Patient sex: M
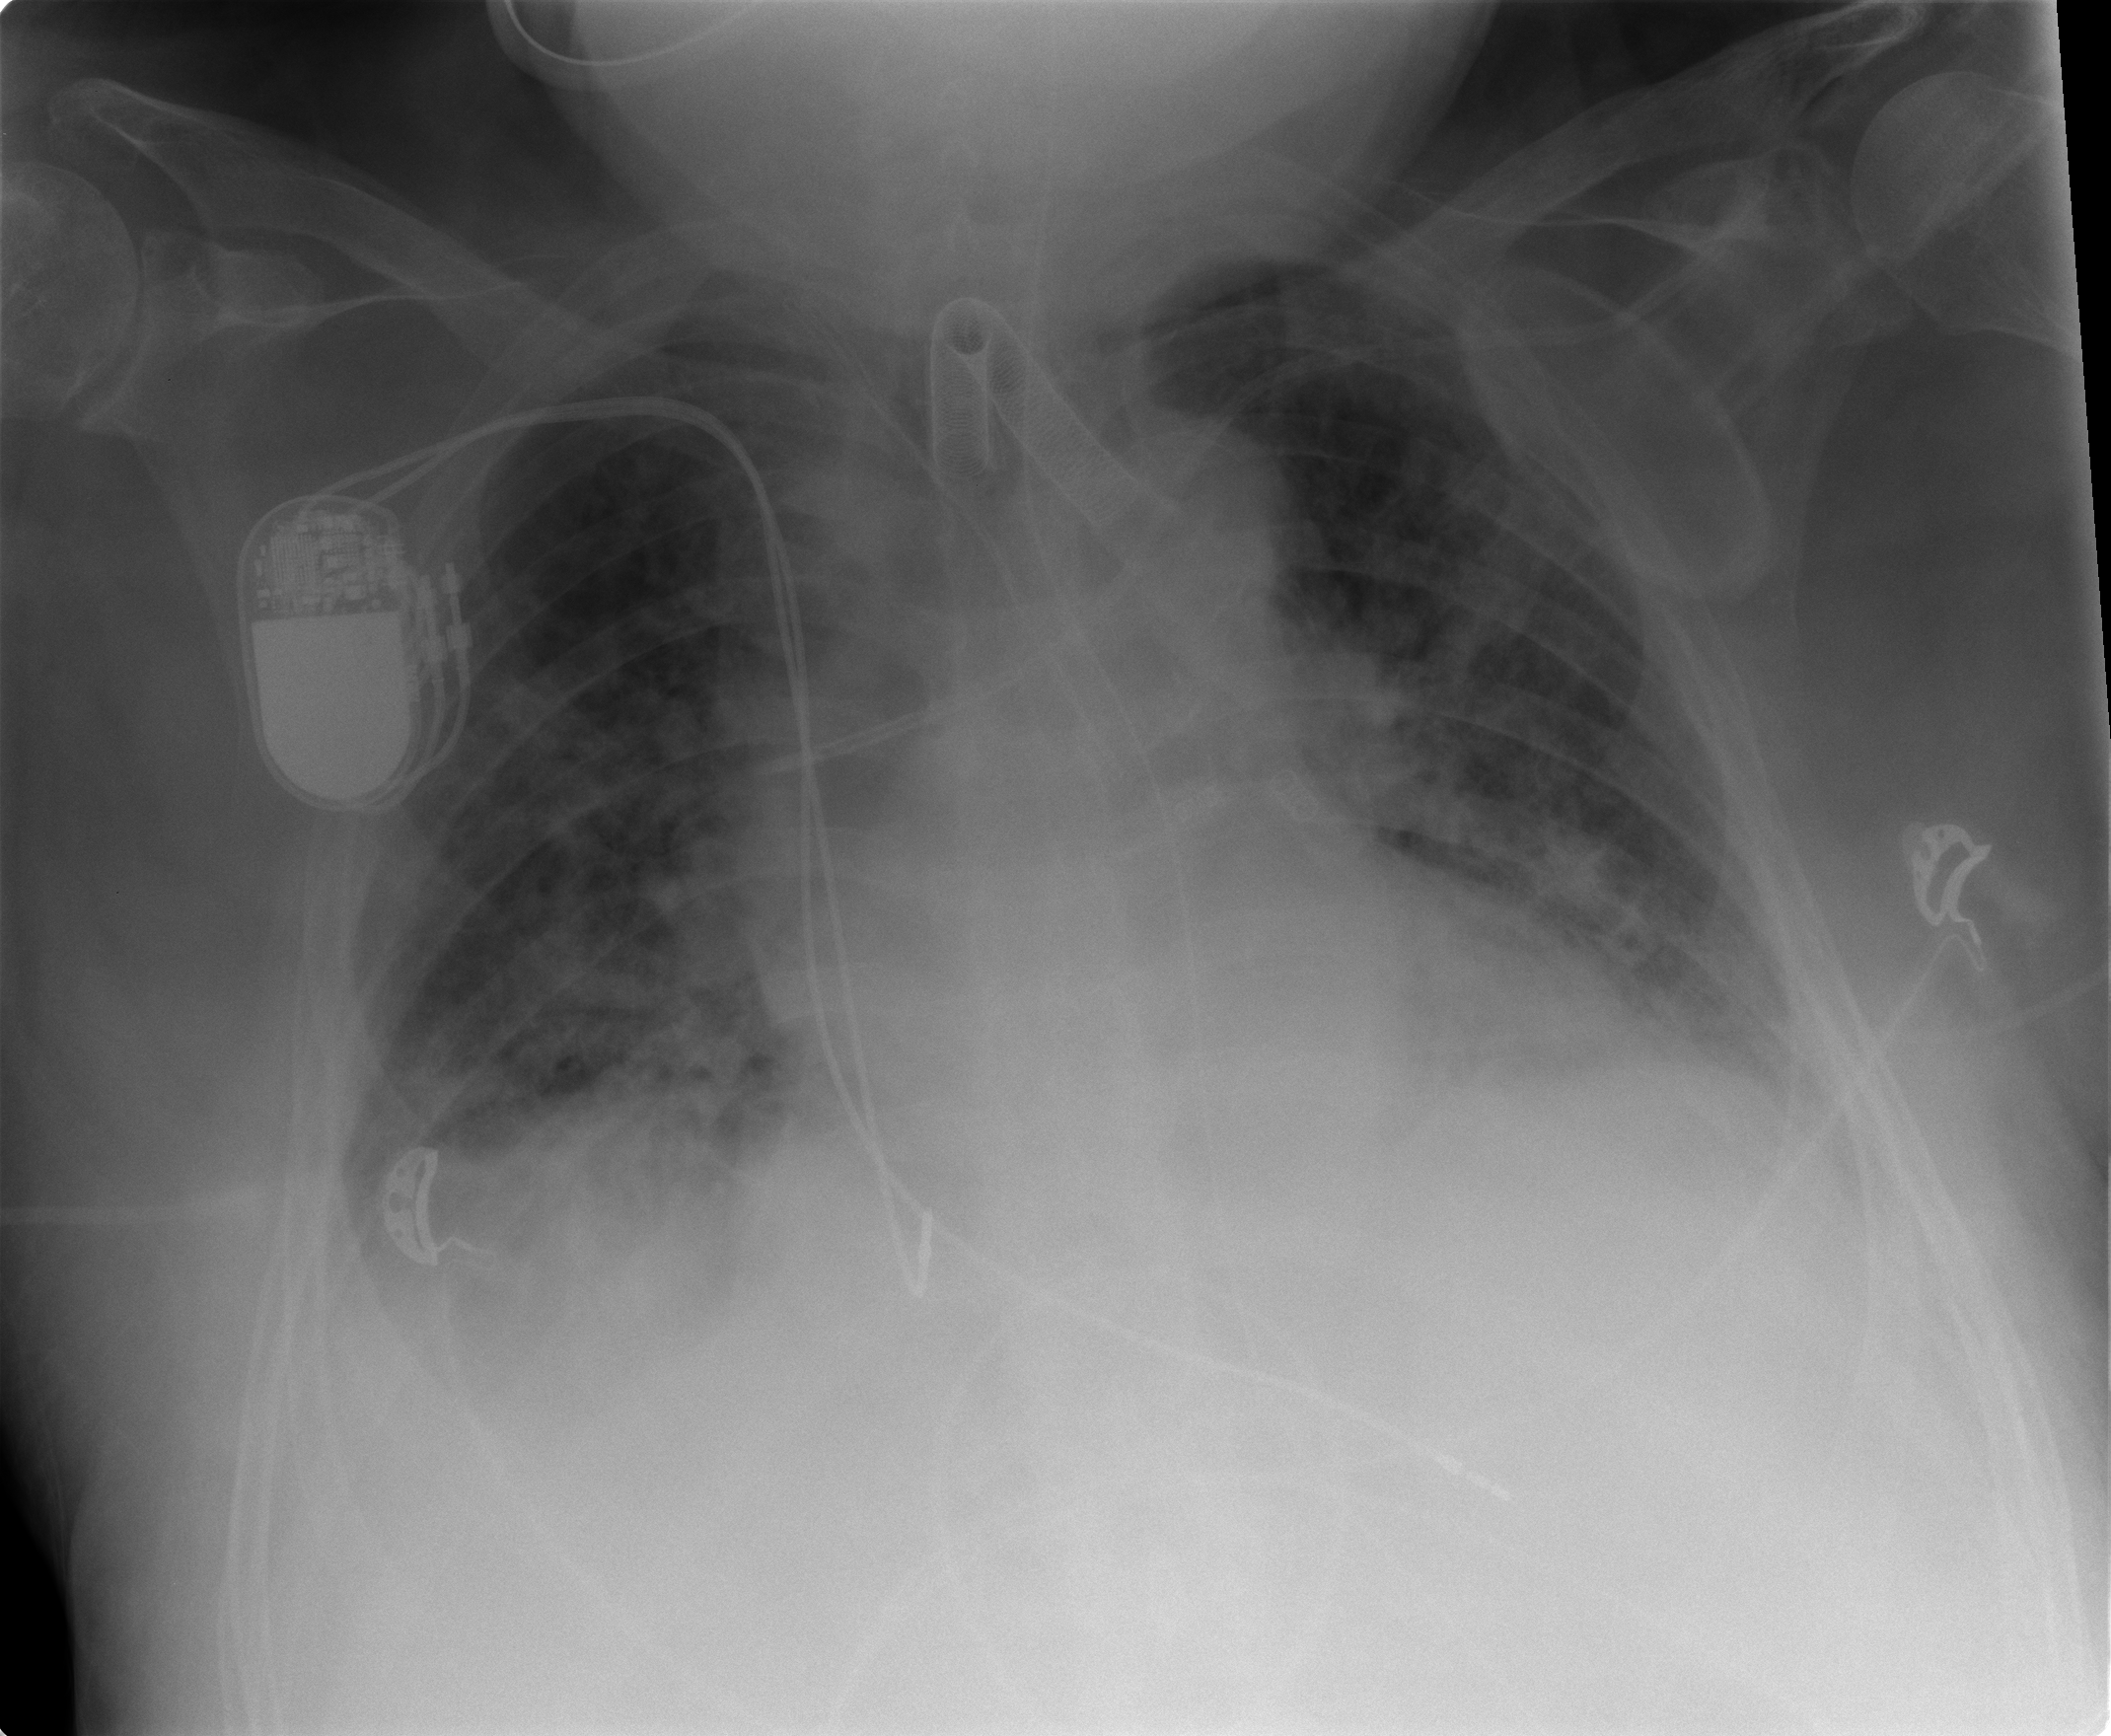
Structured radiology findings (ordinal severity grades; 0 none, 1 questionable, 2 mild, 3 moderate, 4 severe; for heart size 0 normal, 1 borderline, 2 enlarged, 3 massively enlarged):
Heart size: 2
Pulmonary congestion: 2
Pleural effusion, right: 2
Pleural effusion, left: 1
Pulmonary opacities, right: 2
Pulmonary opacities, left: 1
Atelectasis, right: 2
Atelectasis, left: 1